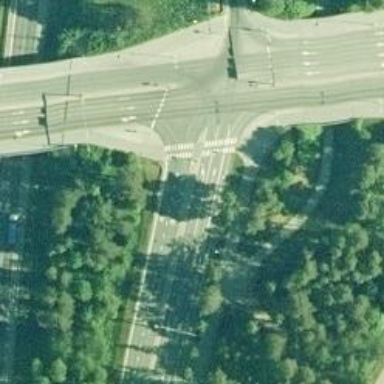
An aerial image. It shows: Tertiary road with asphalt surface.